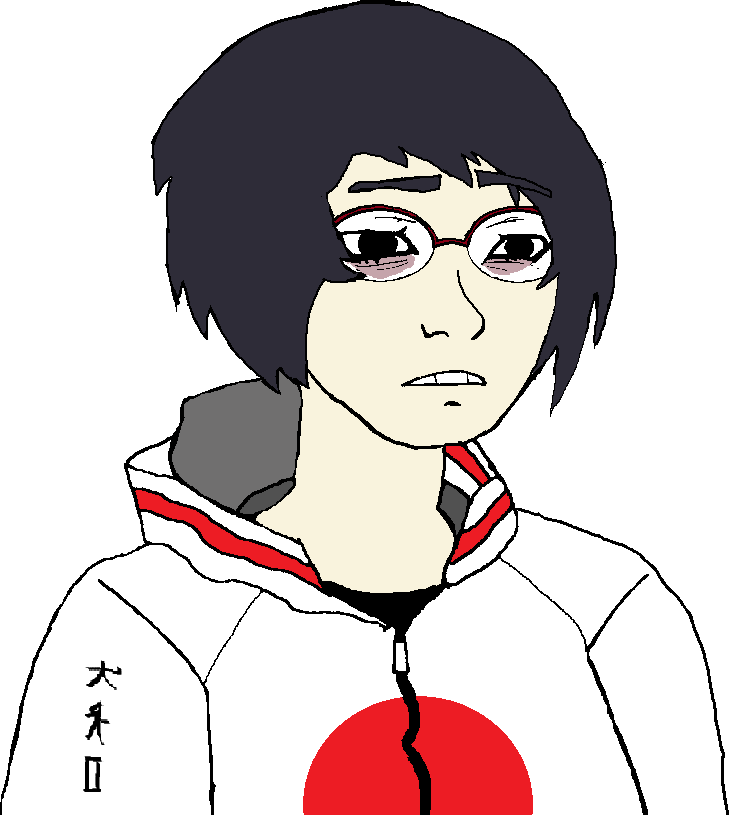
Label: 5_Twinkjak